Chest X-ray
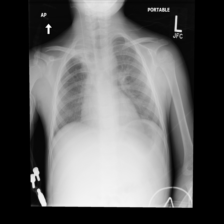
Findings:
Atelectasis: positive
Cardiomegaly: negative
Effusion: negative
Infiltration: negative
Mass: negative
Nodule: negative
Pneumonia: negative
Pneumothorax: negative
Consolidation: negative
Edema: negative
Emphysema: negative
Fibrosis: negative
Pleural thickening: negative
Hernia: negative